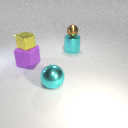
large cyan metal cylinder behind large purple rubber cube